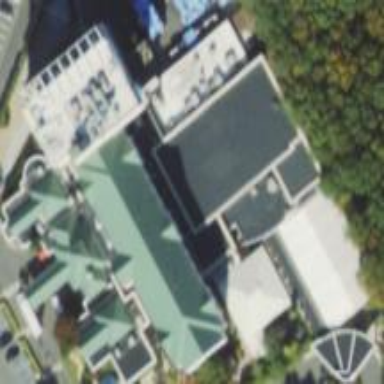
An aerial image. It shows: Hotel building.